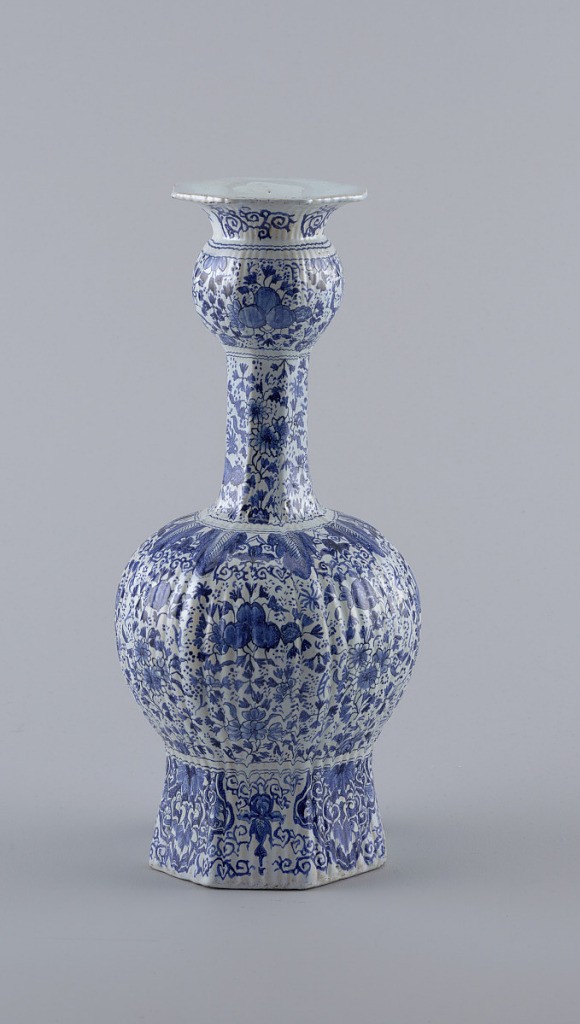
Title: Vase
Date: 19th century
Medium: Tin-glazed earthenware
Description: Tall reeded, eight-sided vase, straight-sided base swells to bulbous body, long thin neck, small bulbous section top, flaring mouth; painted in underglaze blue on white with overall floral pattern, lambrequin border bottom, leaf border top of bulbous body section.